Interaction volume radius: 5 \u00c5
Interaction volume height: 25 \u00c5
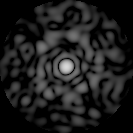
Disorder parameter: 0.7999